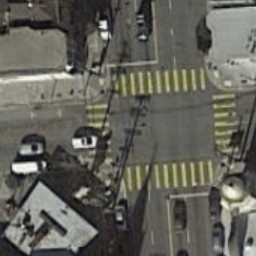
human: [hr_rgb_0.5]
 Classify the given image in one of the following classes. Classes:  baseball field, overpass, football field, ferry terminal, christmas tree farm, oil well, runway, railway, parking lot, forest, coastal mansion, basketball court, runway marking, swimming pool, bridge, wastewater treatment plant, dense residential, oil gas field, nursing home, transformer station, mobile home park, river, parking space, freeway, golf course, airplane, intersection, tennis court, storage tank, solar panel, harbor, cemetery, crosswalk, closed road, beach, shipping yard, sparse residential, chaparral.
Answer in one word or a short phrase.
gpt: crosswalk